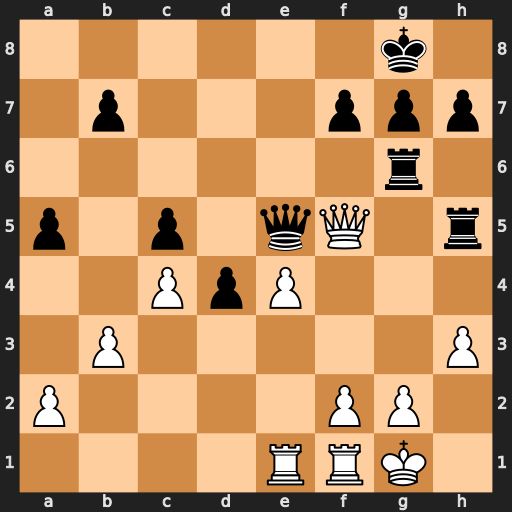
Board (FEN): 6k1/1p3ppp/6r1/p1p1qQ1r/2PpP3/1P5P/P4PP1/4RRK1
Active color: w
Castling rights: -
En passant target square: -
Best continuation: Qc8+ Qe8 Qxe8#